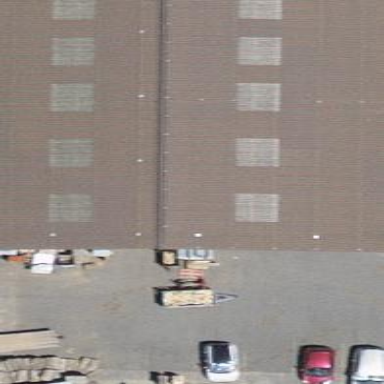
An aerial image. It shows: Warehouse building.